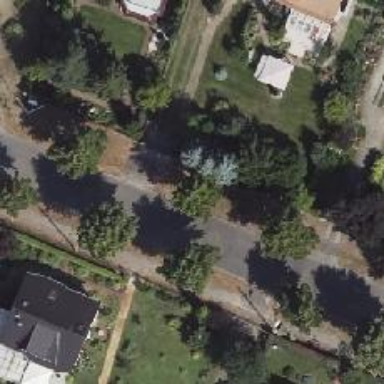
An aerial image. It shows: Beautiful avenue lined with deciduous broadleaved trees.